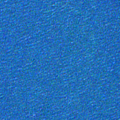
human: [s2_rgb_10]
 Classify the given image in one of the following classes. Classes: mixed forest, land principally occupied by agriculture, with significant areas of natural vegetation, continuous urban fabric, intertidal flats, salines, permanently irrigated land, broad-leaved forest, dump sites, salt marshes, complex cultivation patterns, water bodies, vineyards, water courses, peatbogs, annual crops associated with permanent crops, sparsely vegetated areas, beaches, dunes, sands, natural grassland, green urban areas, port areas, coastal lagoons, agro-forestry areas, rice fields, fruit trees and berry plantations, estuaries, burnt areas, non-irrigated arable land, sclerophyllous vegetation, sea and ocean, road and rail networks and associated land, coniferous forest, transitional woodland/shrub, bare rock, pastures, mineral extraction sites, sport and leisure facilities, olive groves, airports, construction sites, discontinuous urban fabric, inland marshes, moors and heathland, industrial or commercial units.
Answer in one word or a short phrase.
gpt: sea and ocean